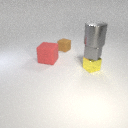
large red rubber cube behind small yellow metal cube